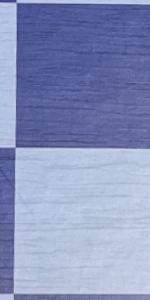
Label: Empty